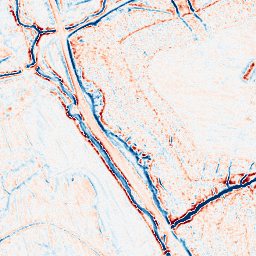
Category: edge_preserving
Decomposition family: bilateral
Decomposition parameters: d: 9
sigma_color: 25
sigma_space: 75
Upsampling method: edge_directed
Upsampling parameters: scale: 4
Upsampling scale: 4